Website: slack
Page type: stored-credit-cards
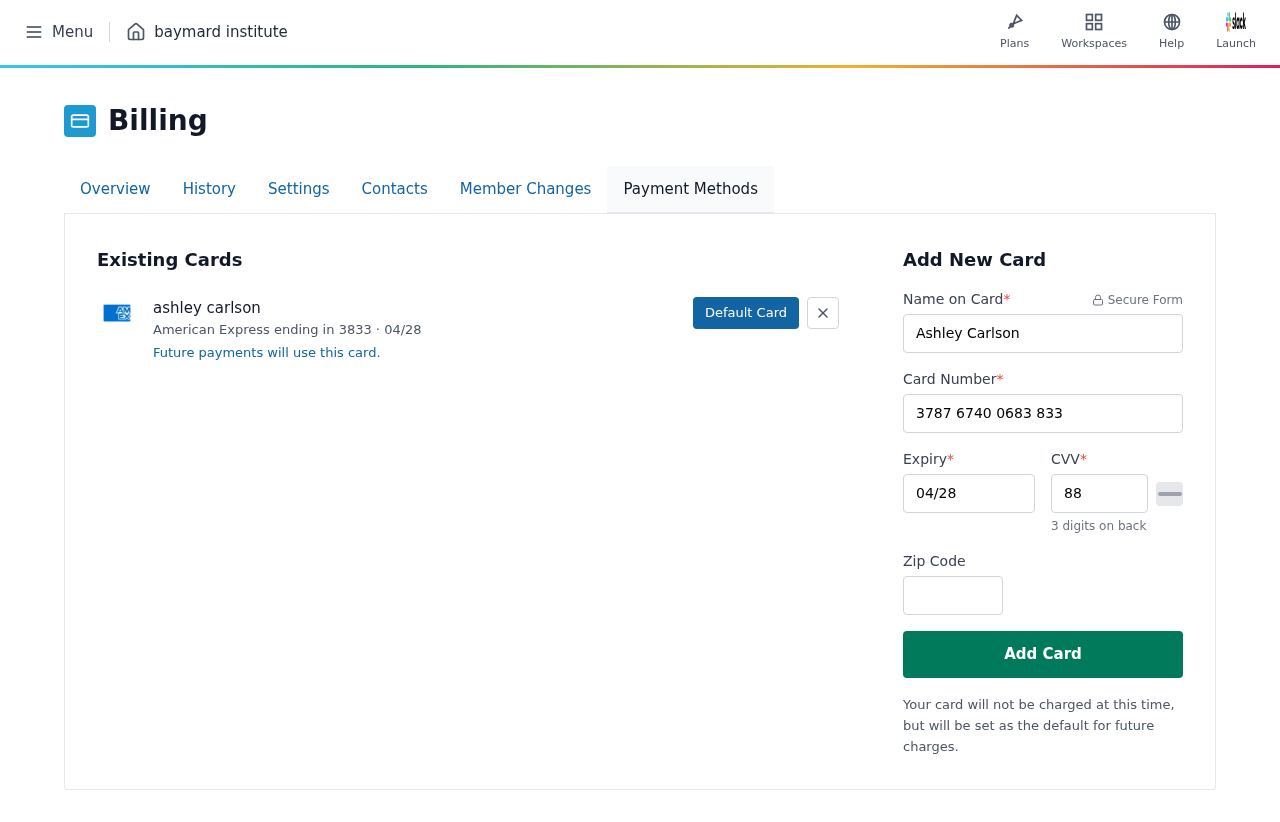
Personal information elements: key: PII_CARD_CVV
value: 8853
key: PII_CARD_EXPIRY
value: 04/28
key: PII_CARD_EXPIRY_MONTH
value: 04
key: PII_CARD_EXPIRY_YEAR
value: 28
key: PII_CARD_LAST4
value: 3833
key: PII_CARD_NUMBER
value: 3787 6740 0683 833
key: PII_CARD_TYPE
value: American Express
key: PII_FULLNAME
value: ashley carlson
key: PII_FULLNAME
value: Ashley Carlson
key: PII_POSTCODE
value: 47115